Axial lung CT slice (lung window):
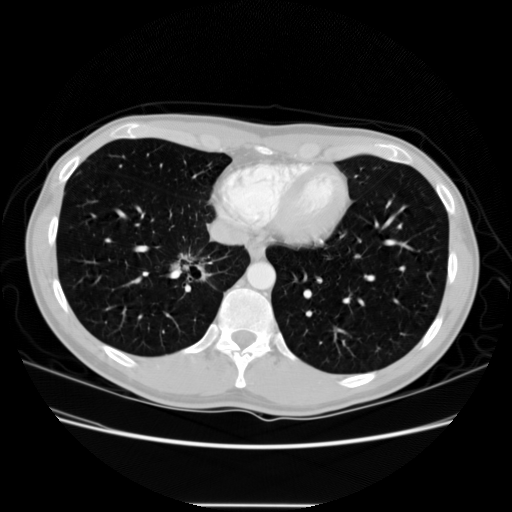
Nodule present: yes
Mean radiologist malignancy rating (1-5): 5